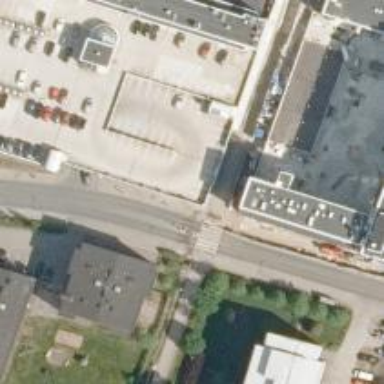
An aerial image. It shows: Uncontrolled crossing with pedestrian island.